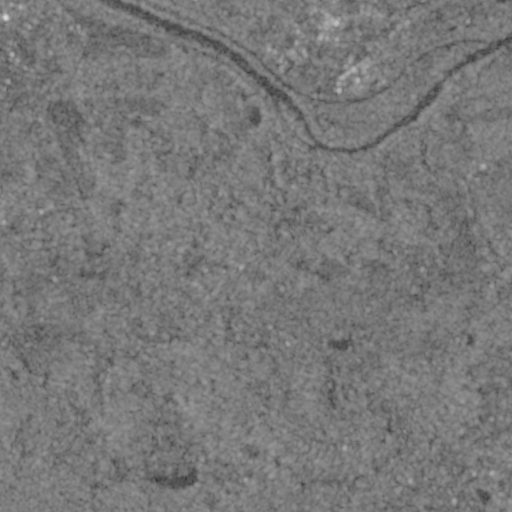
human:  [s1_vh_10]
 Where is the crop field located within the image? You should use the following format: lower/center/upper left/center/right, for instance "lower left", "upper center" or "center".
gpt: The crop field is located in the upper right of the image.
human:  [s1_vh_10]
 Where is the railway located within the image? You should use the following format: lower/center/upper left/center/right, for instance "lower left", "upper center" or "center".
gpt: The railway is located in the upper of the image.
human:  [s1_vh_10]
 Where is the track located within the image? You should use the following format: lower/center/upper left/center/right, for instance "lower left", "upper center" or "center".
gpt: There is no track in the image.

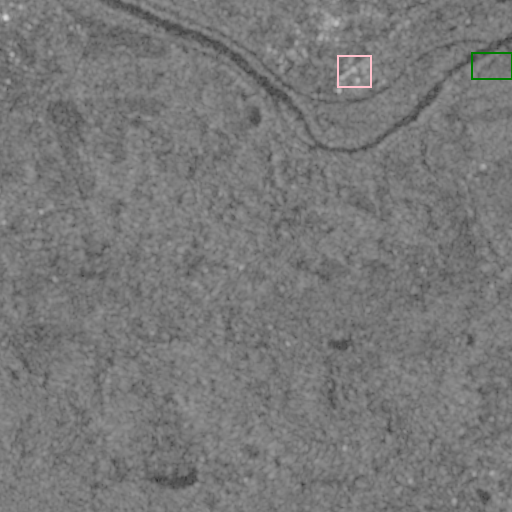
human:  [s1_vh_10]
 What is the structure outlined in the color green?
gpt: The structure outlined in green is a crop field.
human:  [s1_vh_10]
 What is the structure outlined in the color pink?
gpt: The structure outlined in pink is a building.
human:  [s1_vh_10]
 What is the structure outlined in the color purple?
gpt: There is no purple outline.